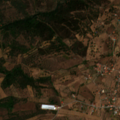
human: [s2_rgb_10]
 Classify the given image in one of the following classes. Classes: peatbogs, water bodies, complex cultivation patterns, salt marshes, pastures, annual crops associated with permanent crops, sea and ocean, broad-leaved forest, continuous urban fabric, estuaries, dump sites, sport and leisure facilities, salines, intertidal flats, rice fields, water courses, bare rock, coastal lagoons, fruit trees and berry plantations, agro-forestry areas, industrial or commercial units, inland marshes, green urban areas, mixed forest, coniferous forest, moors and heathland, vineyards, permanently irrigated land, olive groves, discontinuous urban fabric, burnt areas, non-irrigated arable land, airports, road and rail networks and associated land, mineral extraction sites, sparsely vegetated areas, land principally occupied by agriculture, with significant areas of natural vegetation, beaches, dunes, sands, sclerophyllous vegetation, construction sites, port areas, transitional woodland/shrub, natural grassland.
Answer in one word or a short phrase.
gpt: olive groves, land principally occupied by agriculture, with significant areas of natural vegetation, mixed forest